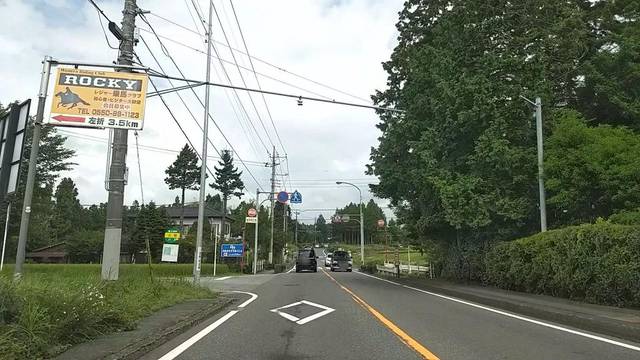
Region: Japan
Coordinates: 35.321, 138.912